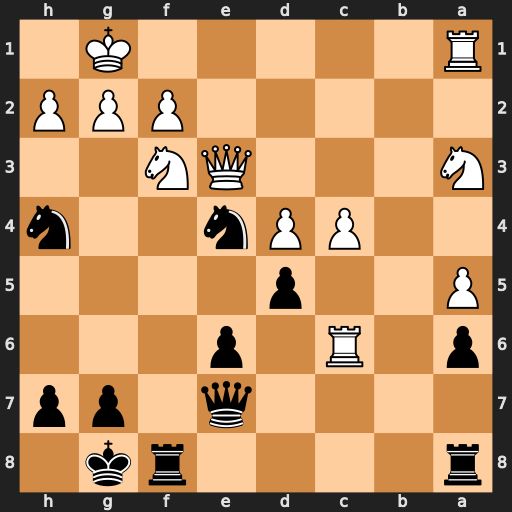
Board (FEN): r4rk1/4q1pp/p1R1p3/P2p4/2PPn2n/N3QN2/5PPP/R5K1
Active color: b
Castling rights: -
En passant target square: -
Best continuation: Nxf3+ gxf3 Ng5